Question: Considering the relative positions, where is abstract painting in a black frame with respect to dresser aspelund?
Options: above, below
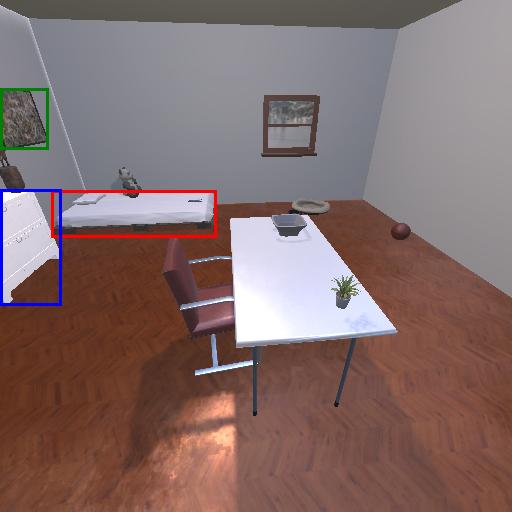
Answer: above